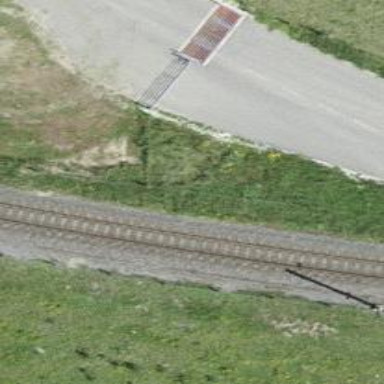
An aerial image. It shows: Narrow-gauge railway track with one electrified contact line.